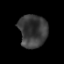
Tissue: prostate
Cell type: T cells
Senescence score: 0.3386
Nuclear area (px): 910
Mean DAPI intensity: 57.563